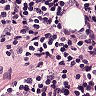
Metastatic tissue present: no